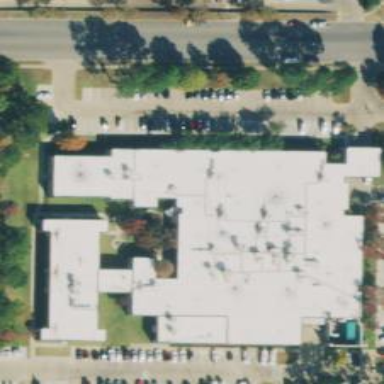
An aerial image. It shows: Clinic.